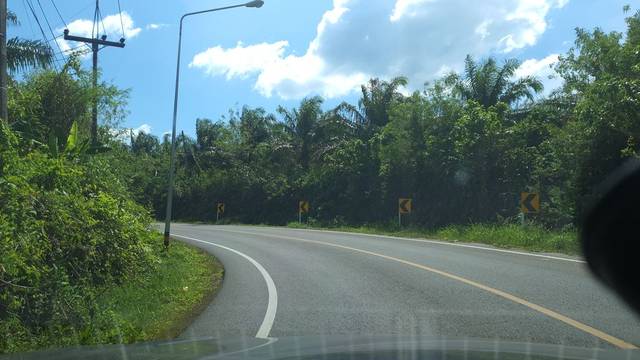
Region: Thailand
Coordinates: 8.407, 98.501